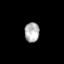
Tissue: skin
Cell type: Epithelial cells
Senescence score: 0.8951
Nuclear area (px): 285
Mean DAPI intensity: 177.144